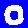
Digit: 0